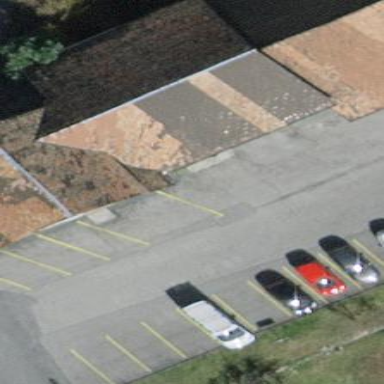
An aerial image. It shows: Parking area.